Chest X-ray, PA view. Patient: 71 years old, sex M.
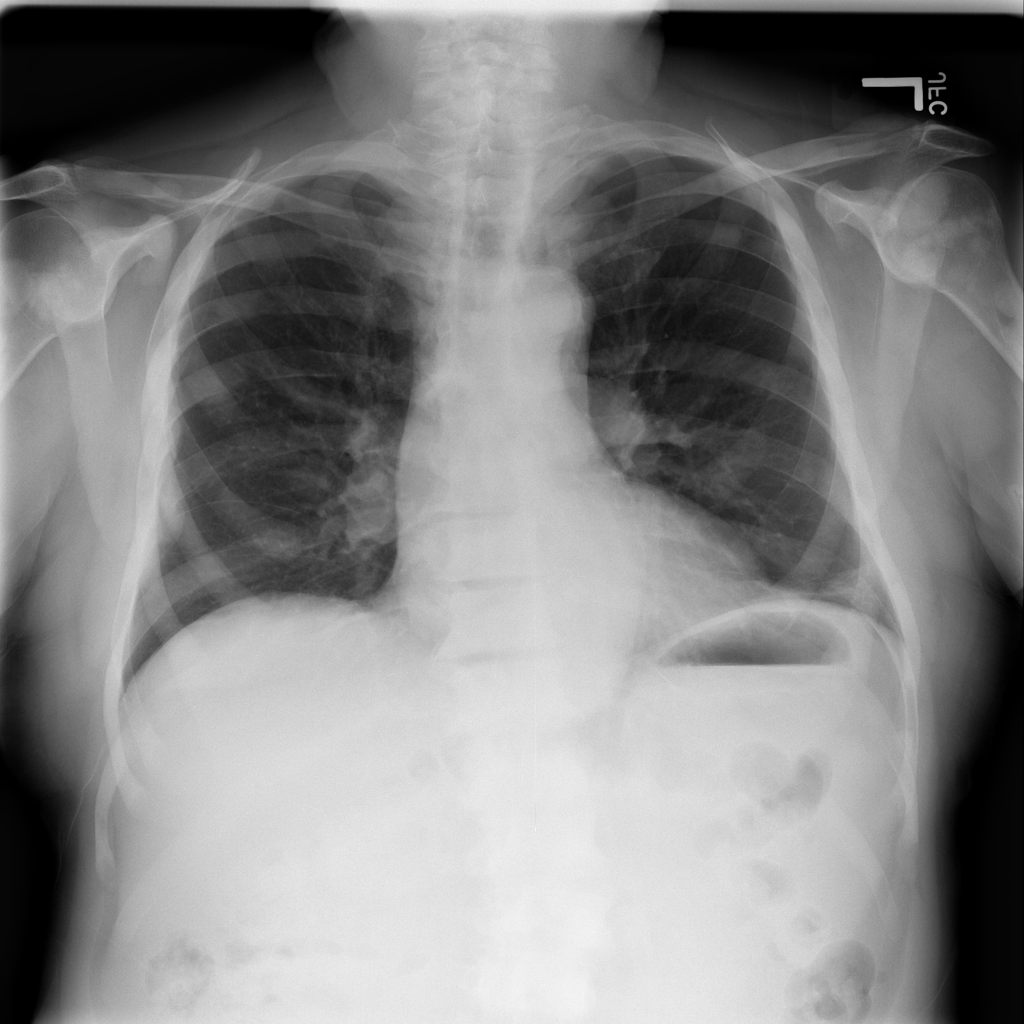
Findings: Atelectasis, Fibrosis